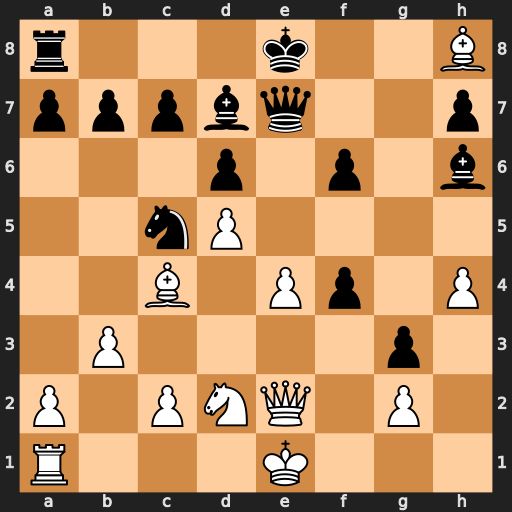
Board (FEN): r3k2B/pppbq2p/3p1p1b/2nP4/2B1Pp1P/1P4p1/P1PNQ1P1/R3K3
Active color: w
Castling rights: Qq
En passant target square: -
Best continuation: Qh5+ Qf7 Qxh6